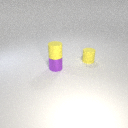
small yellow rubber cylinder behind small purple metal cylinder